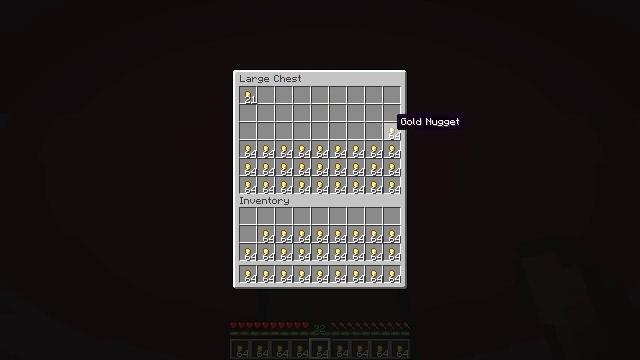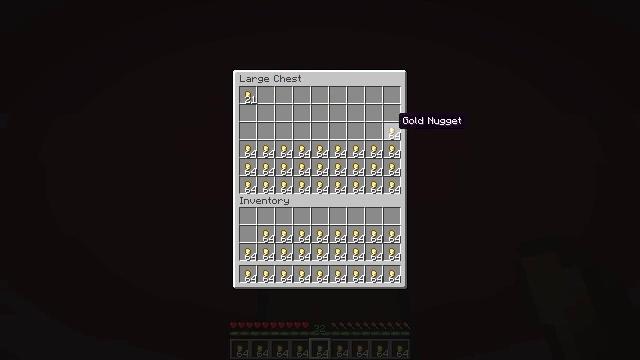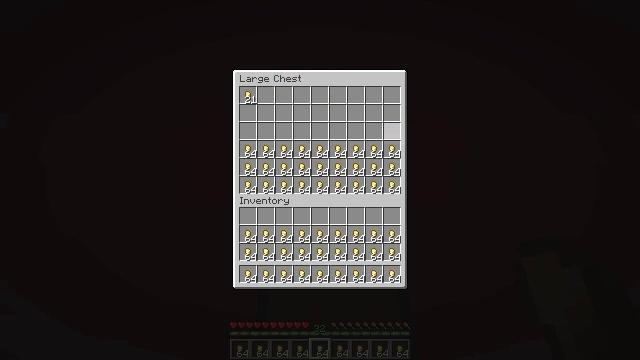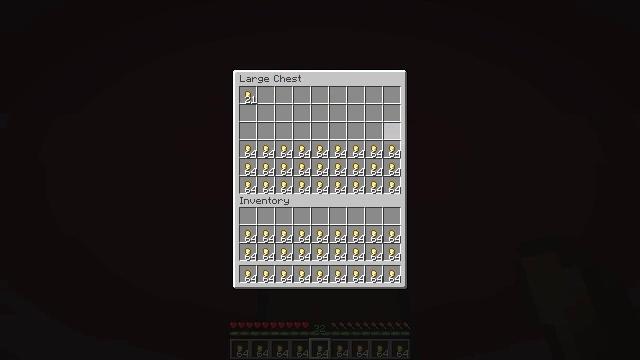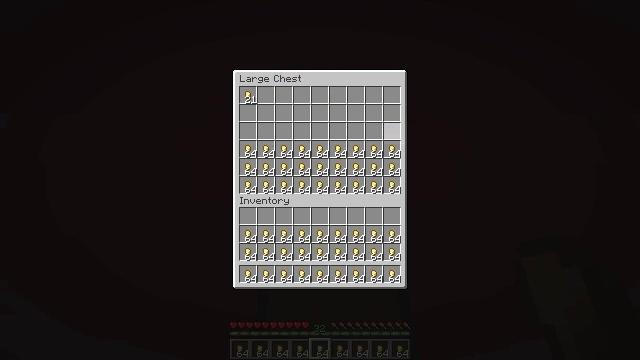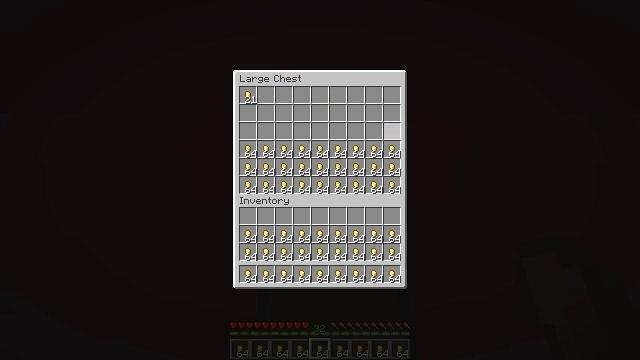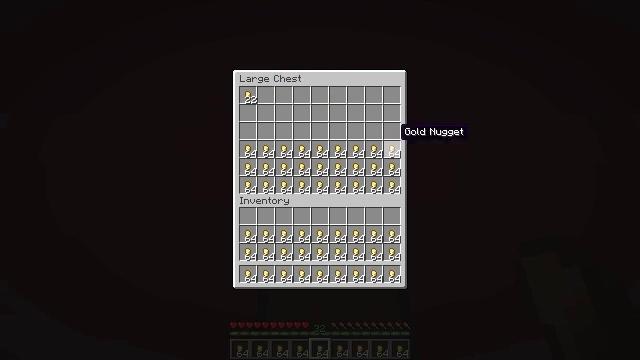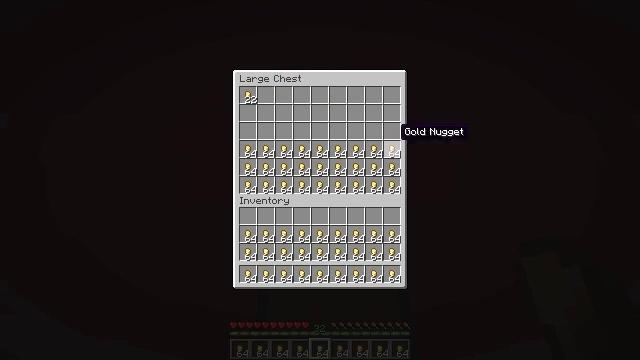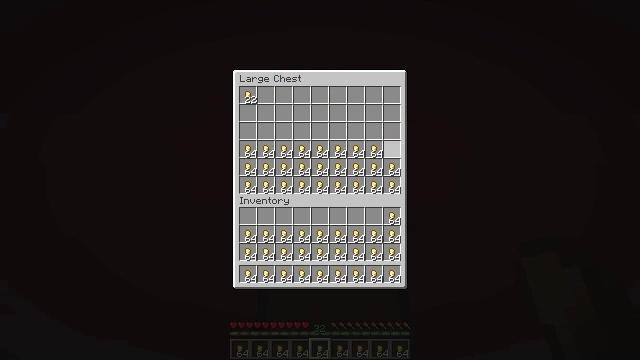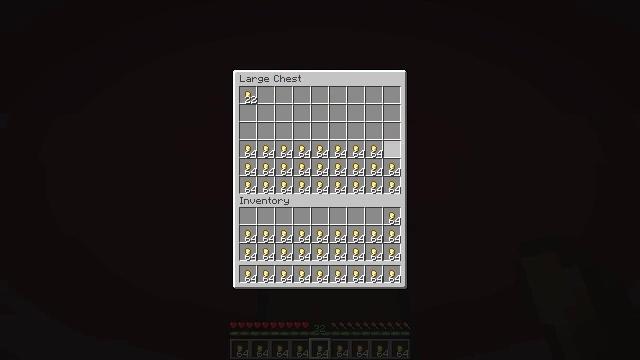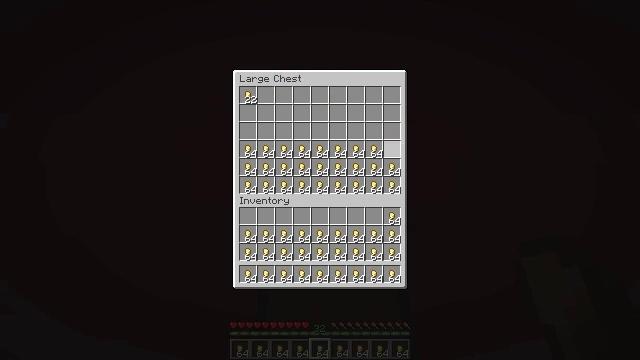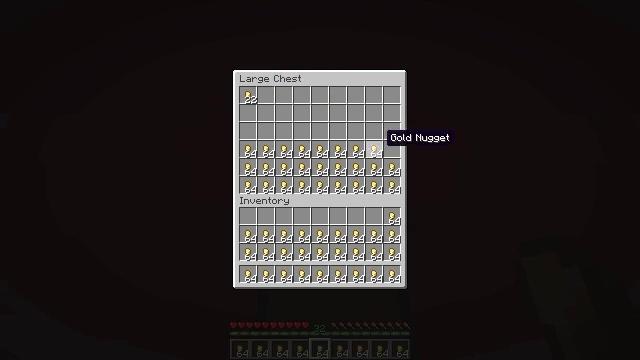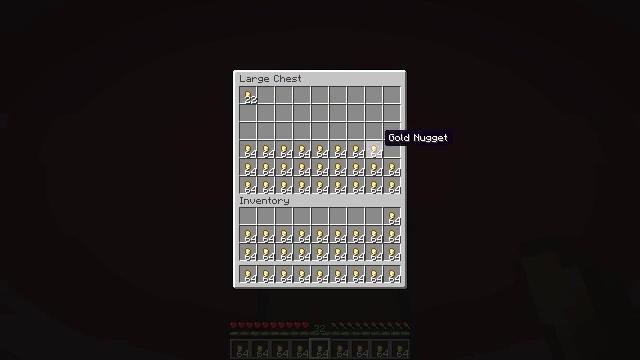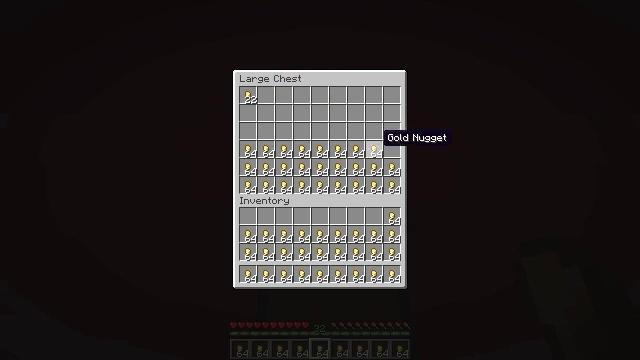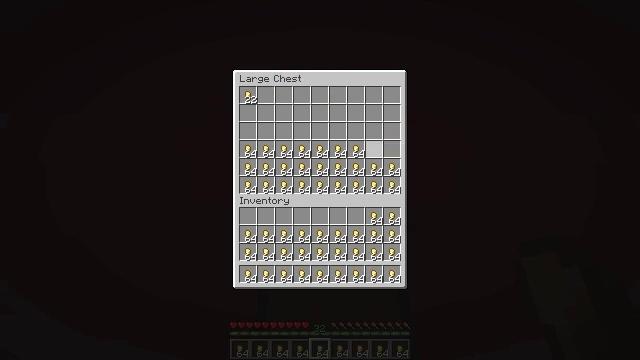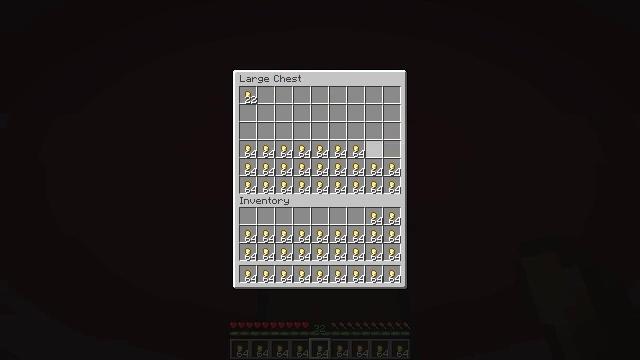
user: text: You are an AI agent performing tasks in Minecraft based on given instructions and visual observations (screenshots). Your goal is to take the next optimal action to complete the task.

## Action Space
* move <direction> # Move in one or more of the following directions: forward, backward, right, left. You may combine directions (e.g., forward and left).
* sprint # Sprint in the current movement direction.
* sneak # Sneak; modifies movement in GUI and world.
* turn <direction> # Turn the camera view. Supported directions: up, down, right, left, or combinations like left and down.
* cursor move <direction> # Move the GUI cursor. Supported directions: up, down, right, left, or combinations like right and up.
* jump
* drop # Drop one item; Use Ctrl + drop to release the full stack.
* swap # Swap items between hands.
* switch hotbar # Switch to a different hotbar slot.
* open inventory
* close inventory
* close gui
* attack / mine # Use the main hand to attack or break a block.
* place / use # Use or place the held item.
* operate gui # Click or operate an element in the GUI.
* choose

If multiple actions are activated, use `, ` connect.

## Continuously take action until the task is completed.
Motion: motion action
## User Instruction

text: Interact with the furnace to craft a gold ingot.
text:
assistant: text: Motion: sneak
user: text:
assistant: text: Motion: sneak, choose
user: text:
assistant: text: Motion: sneak, choose
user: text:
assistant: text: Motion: sneak, choose
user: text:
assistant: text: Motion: sneak
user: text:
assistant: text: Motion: sneak
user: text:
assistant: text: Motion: sneak
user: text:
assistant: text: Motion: sneak, choose
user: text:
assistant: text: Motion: sneak, choose
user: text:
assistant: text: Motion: sneak, cursor move left, choose
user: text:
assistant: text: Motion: sneak
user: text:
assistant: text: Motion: sneak
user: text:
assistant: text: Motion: sneak
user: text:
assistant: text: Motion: sneak, choose
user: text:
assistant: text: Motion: sneak, choose
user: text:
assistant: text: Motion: sneak, choose
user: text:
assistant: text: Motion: sneak
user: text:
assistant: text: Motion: sneak, cursor move left
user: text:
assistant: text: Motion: sneak, cursor move left
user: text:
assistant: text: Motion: sneak
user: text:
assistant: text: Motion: sneak, choose
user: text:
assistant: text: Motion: sneak, choose
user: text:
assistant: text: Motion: sneak, choose
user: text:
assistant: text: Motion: sneak
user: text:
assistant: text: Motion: sneak
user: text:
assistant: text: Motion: sneak
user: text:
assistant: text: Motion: sneak
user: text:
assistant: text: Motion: sneak, choose
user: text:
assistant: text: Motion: sneak, choose
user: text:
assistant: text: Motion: sneak, choose